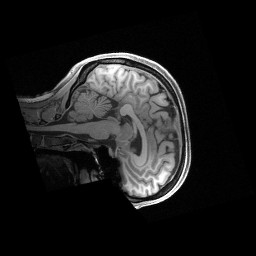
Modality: T1w
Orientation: sagittal
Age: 38
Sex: female
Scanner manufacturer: siemens
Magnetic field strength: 3 T
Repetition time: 2.4 s
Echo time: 0.00222 s